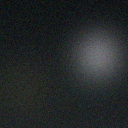
Screen state: off